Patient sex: M
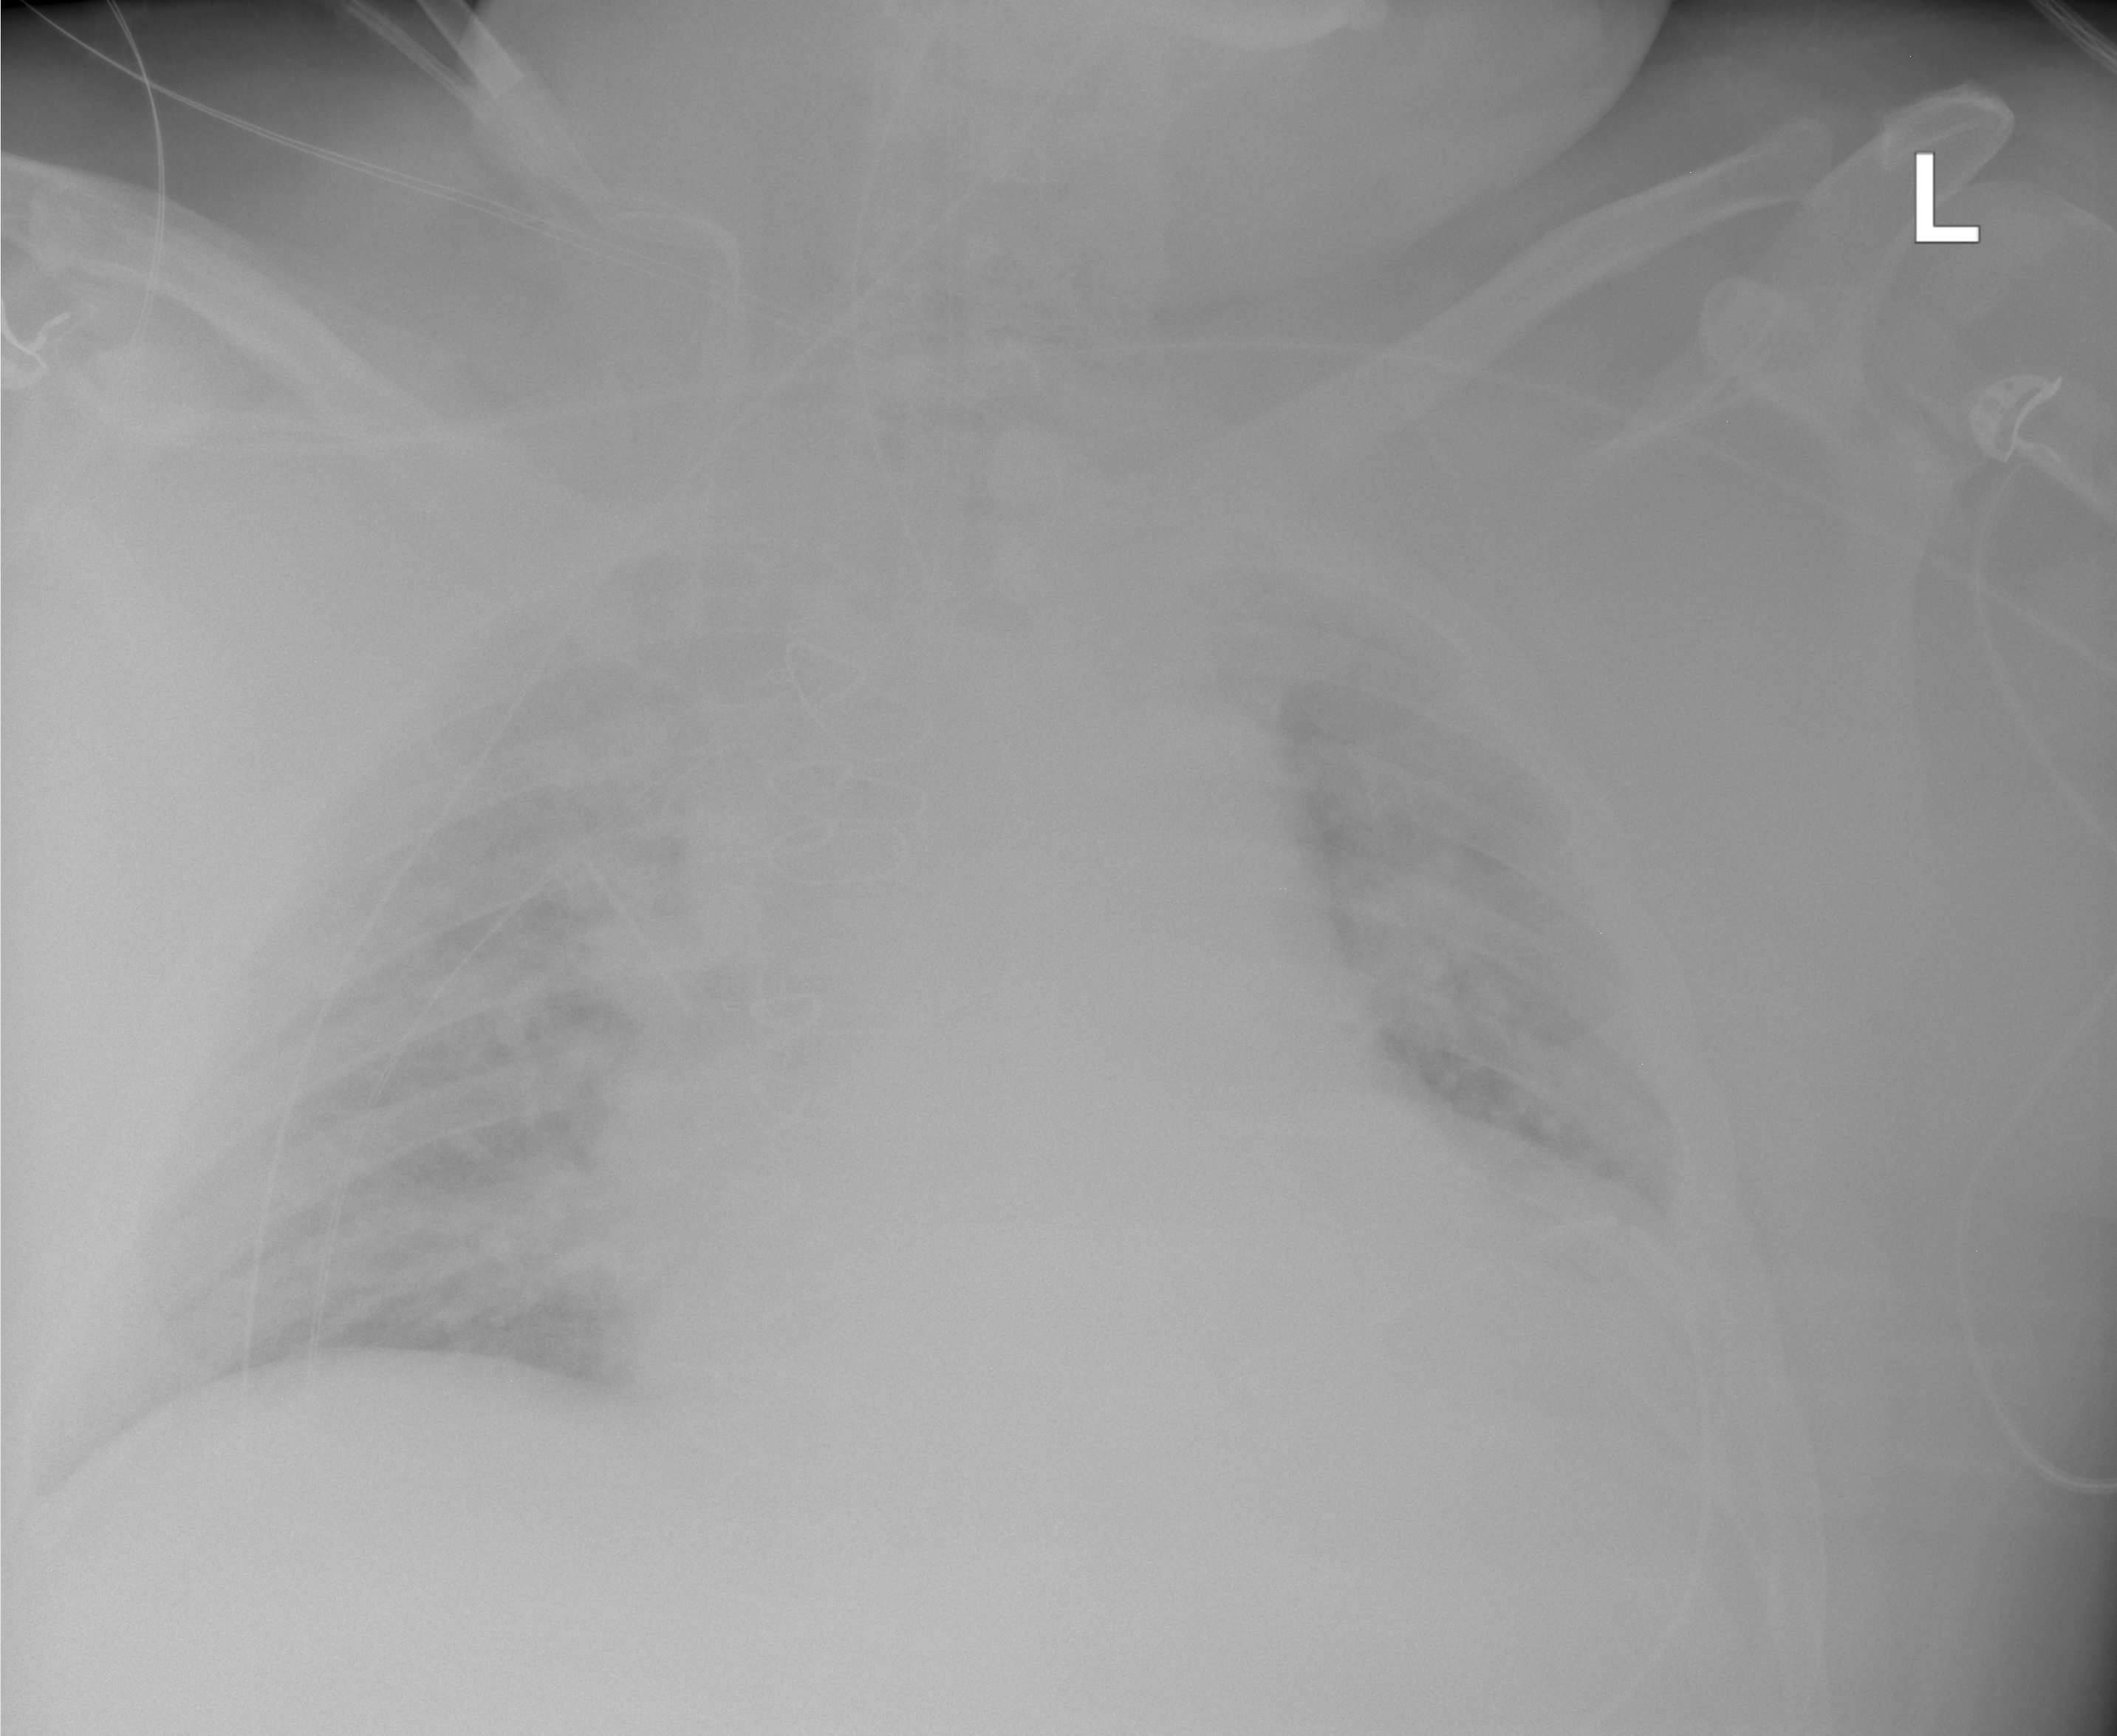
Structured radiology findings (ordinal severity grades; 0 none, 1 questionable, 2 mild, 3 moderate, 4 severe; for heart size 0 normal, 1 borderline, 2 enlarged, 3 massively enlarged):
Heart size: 2
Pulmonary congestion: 3
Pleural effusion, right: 0
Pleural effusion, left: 2
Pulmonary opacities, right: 0
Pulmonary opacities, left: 0
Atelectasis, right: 2
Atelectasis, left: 2